Question: I have some doubts.
Look at this

The label with the song name has a transparent background, and it fits the size of the label, breaking the label when it matters.
Any idea how I can do this?
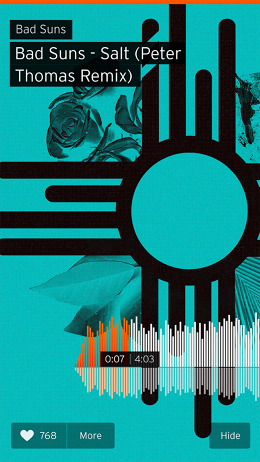
Answer: It's an <URL>